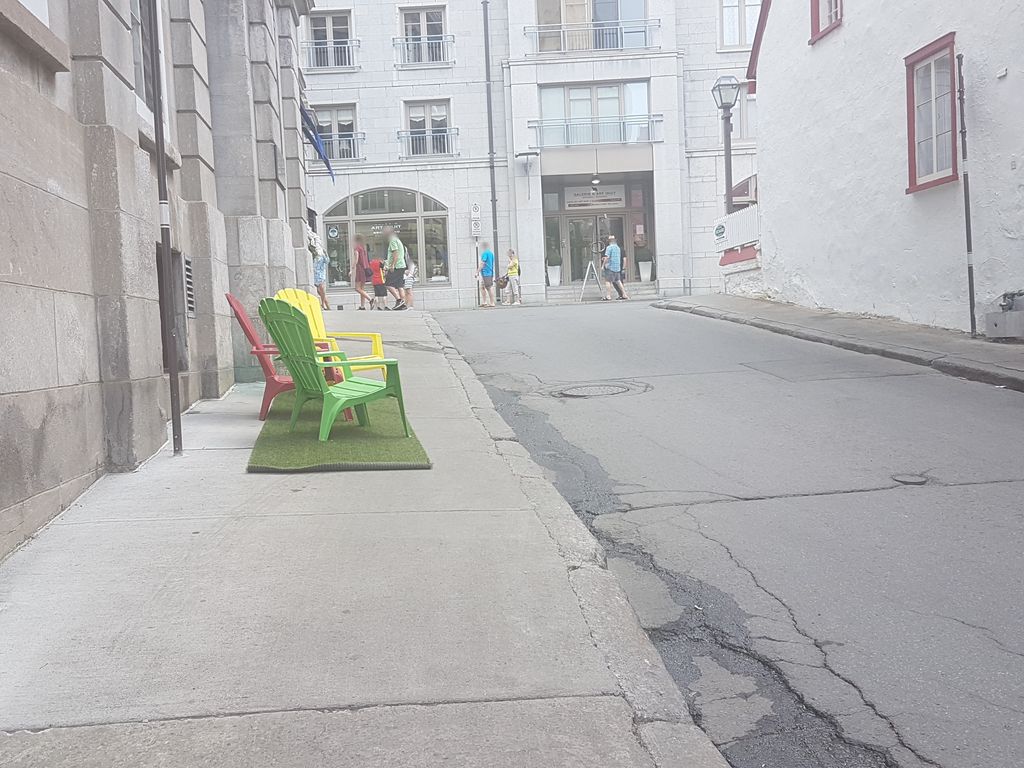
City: quebec_city